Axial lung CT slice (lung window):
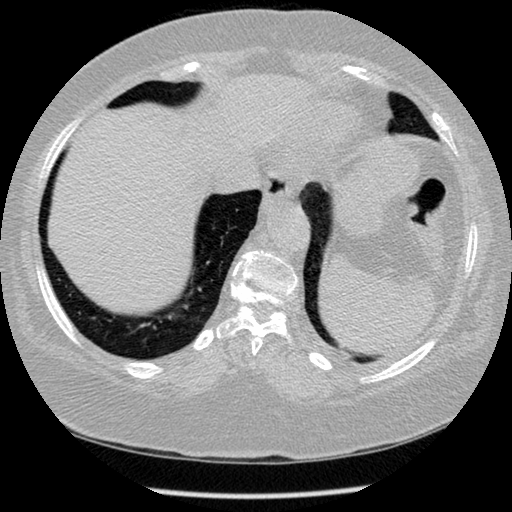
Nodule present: no